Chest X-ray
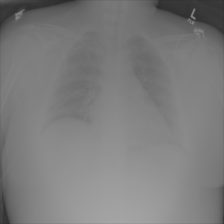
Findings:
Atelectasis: negative
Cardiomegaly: negative
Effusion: negative
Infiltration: negative
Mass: negative
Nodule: negative
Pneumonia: negative
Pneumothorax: negative
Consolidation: negative
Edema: negative
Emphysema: negative
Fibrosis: negative
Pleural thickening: negative
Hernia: negative